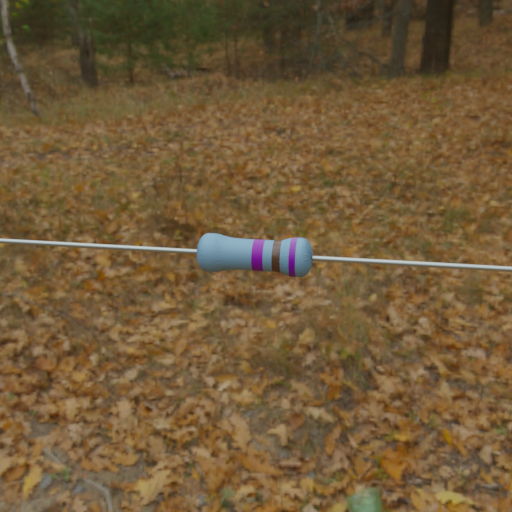
Resistor colour bands (in order): violet, brown, violet